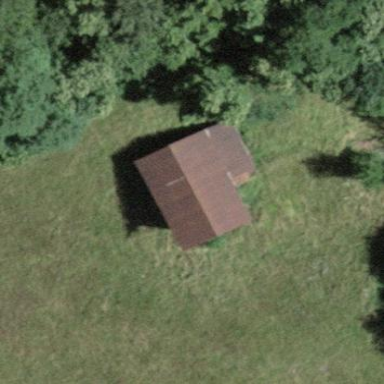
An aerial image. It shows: Rural barn.